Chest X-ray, PA view. Patient: 59 years old, sex M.
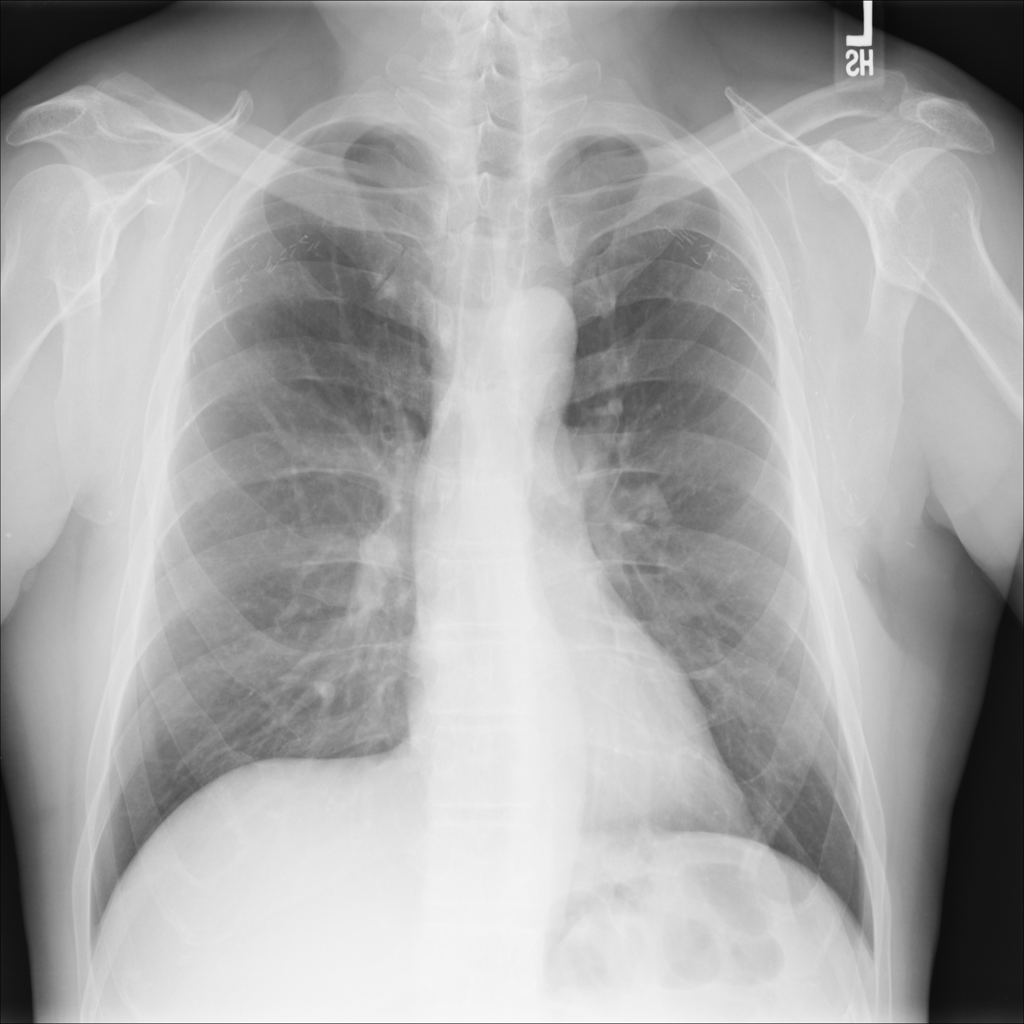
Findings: No Finding